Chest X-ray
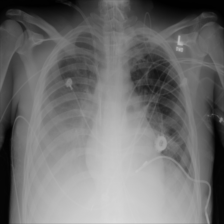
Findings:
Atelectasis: positive
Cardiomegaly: negative
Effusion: negative
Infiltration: negative
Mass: negative
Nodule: negative
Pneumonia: positive
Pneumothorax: negative
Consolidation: positive
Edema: negative
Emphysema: negative
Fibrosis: negative
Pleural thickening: negative
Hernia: negative